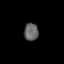
Tissue: lung
Cell type: Epithelial cells
Senescence score: 0.1987
Nuclear area (px): 244
Mean DAPI intensity: 100.541